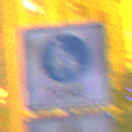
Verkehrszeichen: BeginnFussgaengerzone
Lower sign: EinspurigeFahrzeugeFrei5
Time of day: Night
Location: Outdoor (Urban)
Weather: PartlyCloudy
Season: NotSpecified
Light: Natural